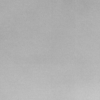
Label: dusty